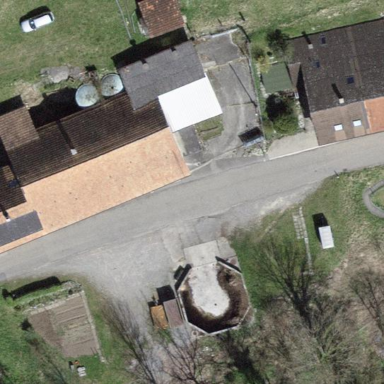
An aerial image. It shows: Farmyard area.